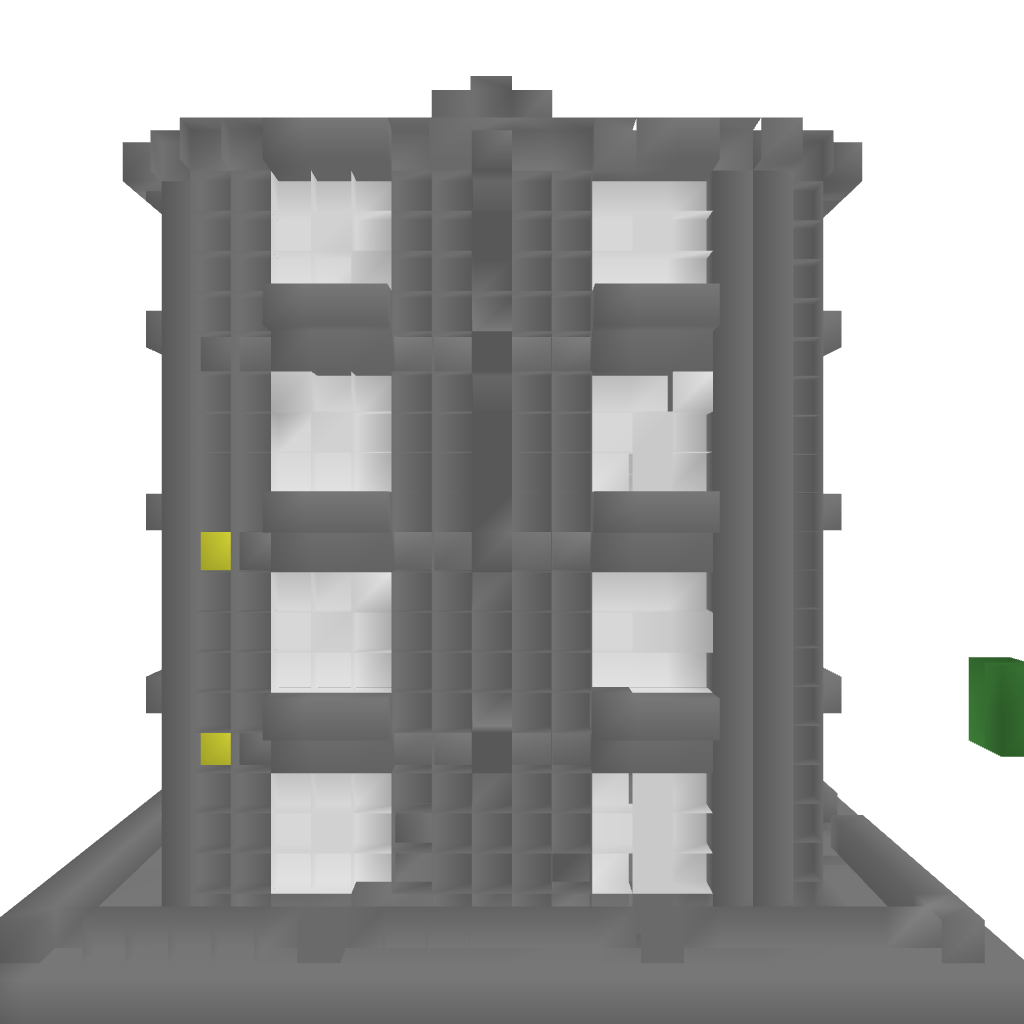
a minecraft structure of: Shop [Schematic] bad low quality